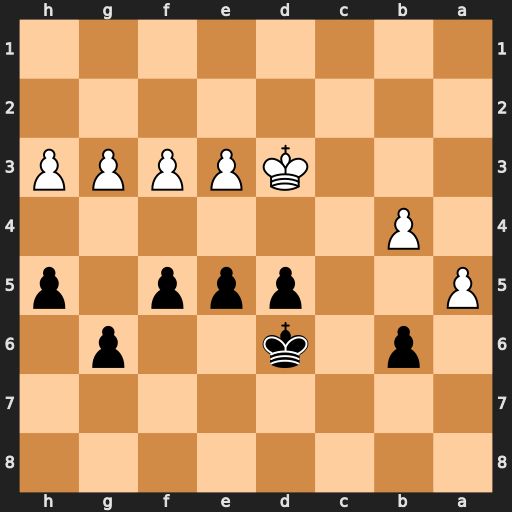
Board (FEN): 8/8/1p1k2p1/P2ppp1p/1P6/3KPPPP/8/8
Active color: b
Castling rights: -
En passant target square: -
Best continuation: bxa5 bxa5 Kc5 a6 Kb6 a7 Kxa7 f4 e4+